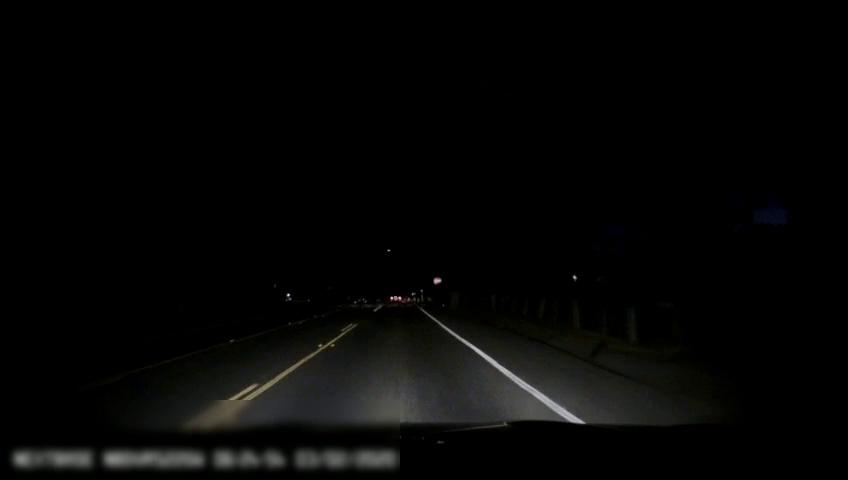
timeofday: Night
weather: Other
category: Drivable Space
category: Lanes | Current Lane
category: Lanes | Current Lane
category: Lanes | Alternate Lane
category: Lanes | Opposite Lane
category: Lanes | Current Lane